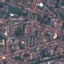
Land use / land cover class: Residential